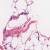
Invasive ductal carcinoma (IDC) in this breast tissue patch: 0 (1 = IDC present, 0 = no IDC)